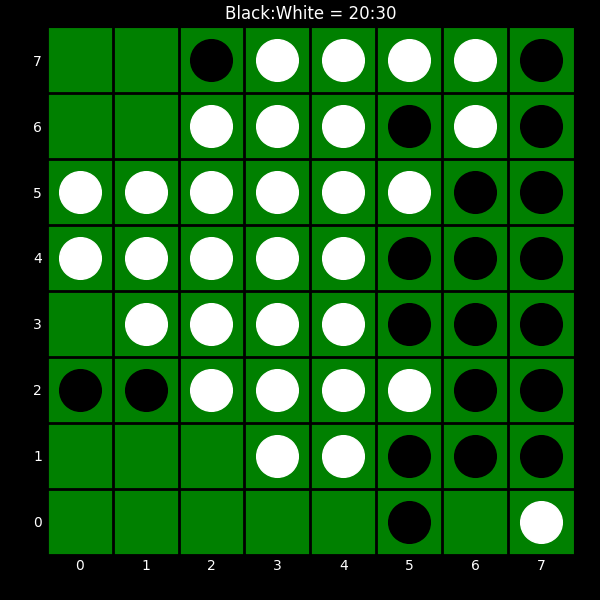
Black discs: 20
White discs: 30